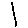
Label: flower